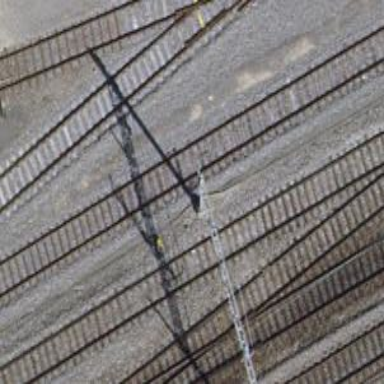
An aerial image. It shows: Railway yard in service.